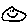
Label: smiley face